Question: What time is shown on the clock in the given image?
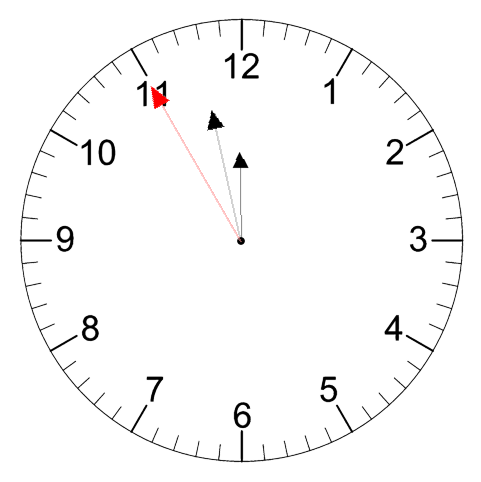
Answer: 11:57:55